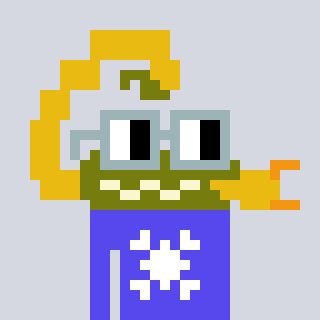
a pixel art character with square dark gray glasses, a scorpion-shaped head and a computerblue-colored body on a cool background